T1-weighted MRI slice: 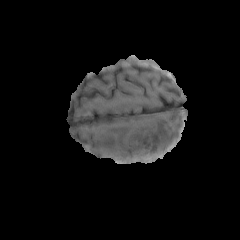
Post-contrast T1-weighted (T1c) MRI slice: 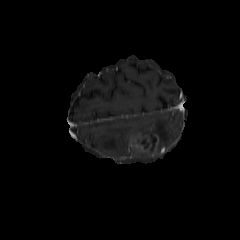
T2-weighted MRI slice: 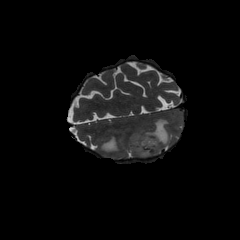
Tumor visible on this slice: yes